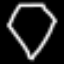
Label: diamond